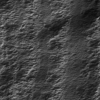
Label: not_dusty